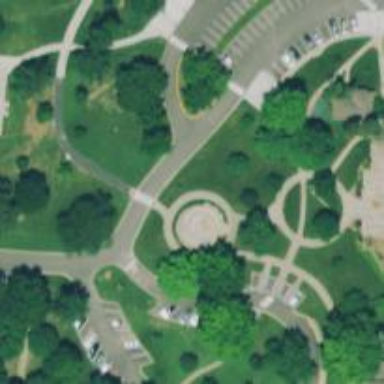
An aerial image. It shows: Memorial site with historic significance.